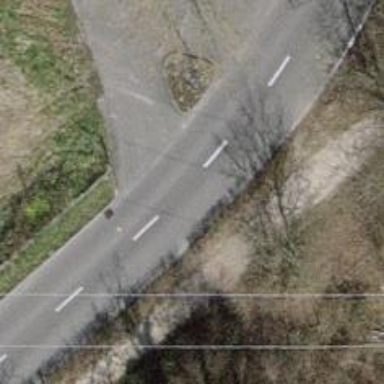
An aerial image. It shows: Footway with surface of fine gravel.